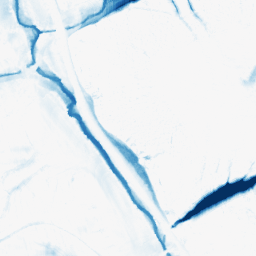
Category: morphological
Decomposition family: morphological_ellipse
Decomposition parameters: operation: closing
width: 30
height: 20
Upsampling method: quadratic
Upsampling parameters: scale: 4
Upsampling scale: 4